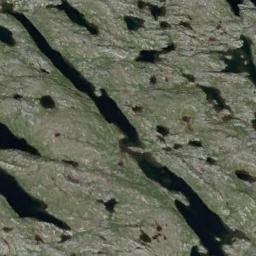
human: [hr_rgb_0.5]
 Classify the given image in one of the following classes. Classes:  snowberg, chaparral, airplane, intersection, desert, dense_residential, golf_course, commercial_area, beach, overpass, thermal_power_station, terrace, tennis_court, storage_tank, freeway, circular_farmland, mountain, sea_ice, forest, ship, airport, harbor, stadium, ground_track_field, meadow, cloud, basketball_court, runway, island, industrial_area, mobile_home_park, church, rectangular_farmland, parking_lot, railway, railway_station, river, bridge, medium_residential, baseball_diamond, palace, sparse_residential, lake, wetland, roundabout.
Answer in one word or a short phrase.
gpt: wetland